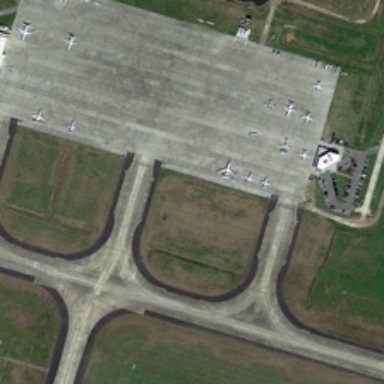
A large number of cars parked beside the airport plains .